A bearing vibration time series has been folded into this square grayscale image, one row per segment of consecutive samples. Based on the visible evidence, which condition applies: normal, inner_race, outer_race, ball?
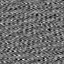
Answer: outer_race